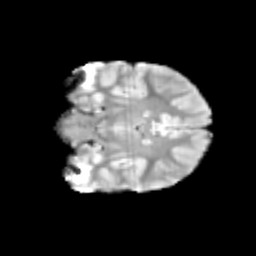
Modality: T2w
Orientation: coronal
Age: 10
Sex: male
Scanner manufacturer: siemens
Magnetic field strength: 3 T
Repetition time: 3.8 s
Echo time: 0.07 s